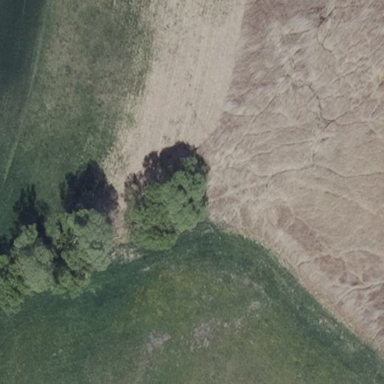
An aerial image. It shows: Landscape with heath vegetation.